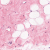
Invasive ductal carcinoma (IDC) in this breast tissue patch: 0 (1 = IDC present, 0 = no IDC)